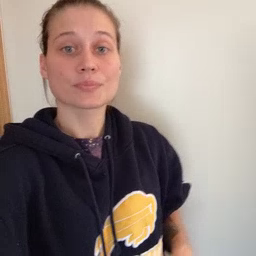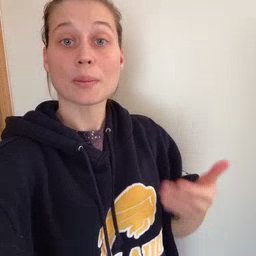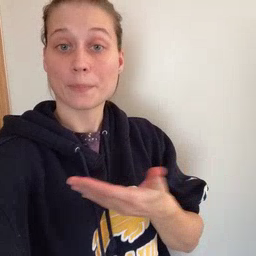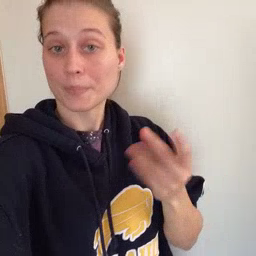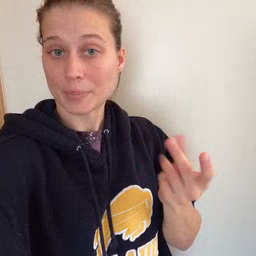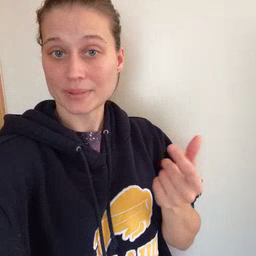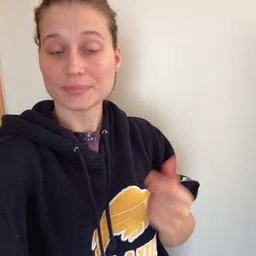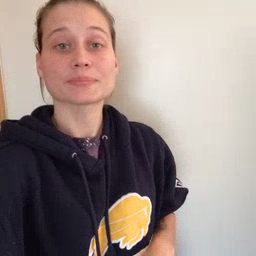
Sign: puppy